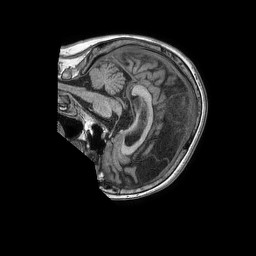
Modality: T1w
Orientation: sagittal
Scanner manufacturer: philips
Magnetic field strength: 1.5 T
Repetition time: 0.00769 s
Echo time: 0.003532 s